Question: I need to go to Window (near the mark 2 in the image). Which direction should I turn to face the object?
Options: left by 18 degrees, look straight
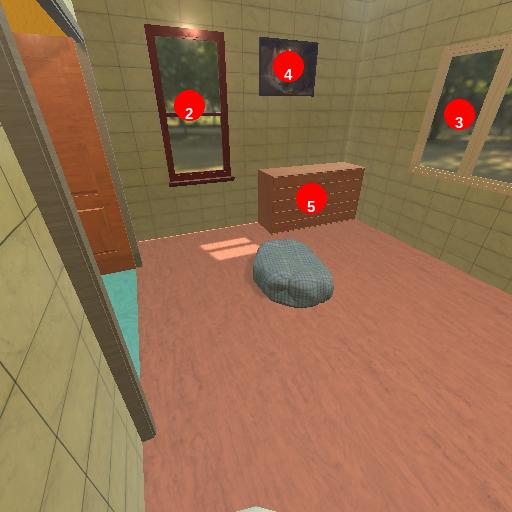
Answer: left by 18 degrees